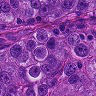
Metastatic tissue present: yes